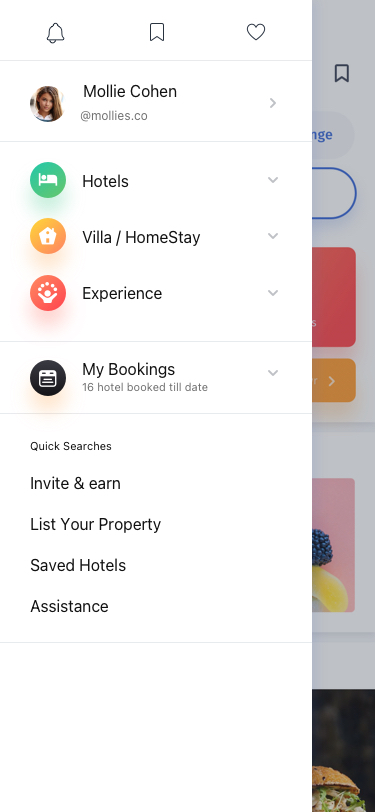
Text in this UI design:
@mollies.co
Mollie Cohen
Quick Searches
My Bookings
16 hotel booked till date
Invite & earn
List Your Property
Saved Hotels
Assistance
Hotels

Villa / Home Stay

Experience
